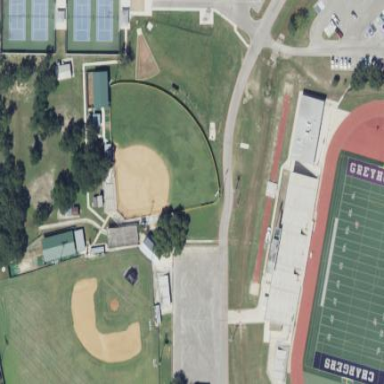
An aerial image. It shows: Softball pitch for leisure and sport activities.